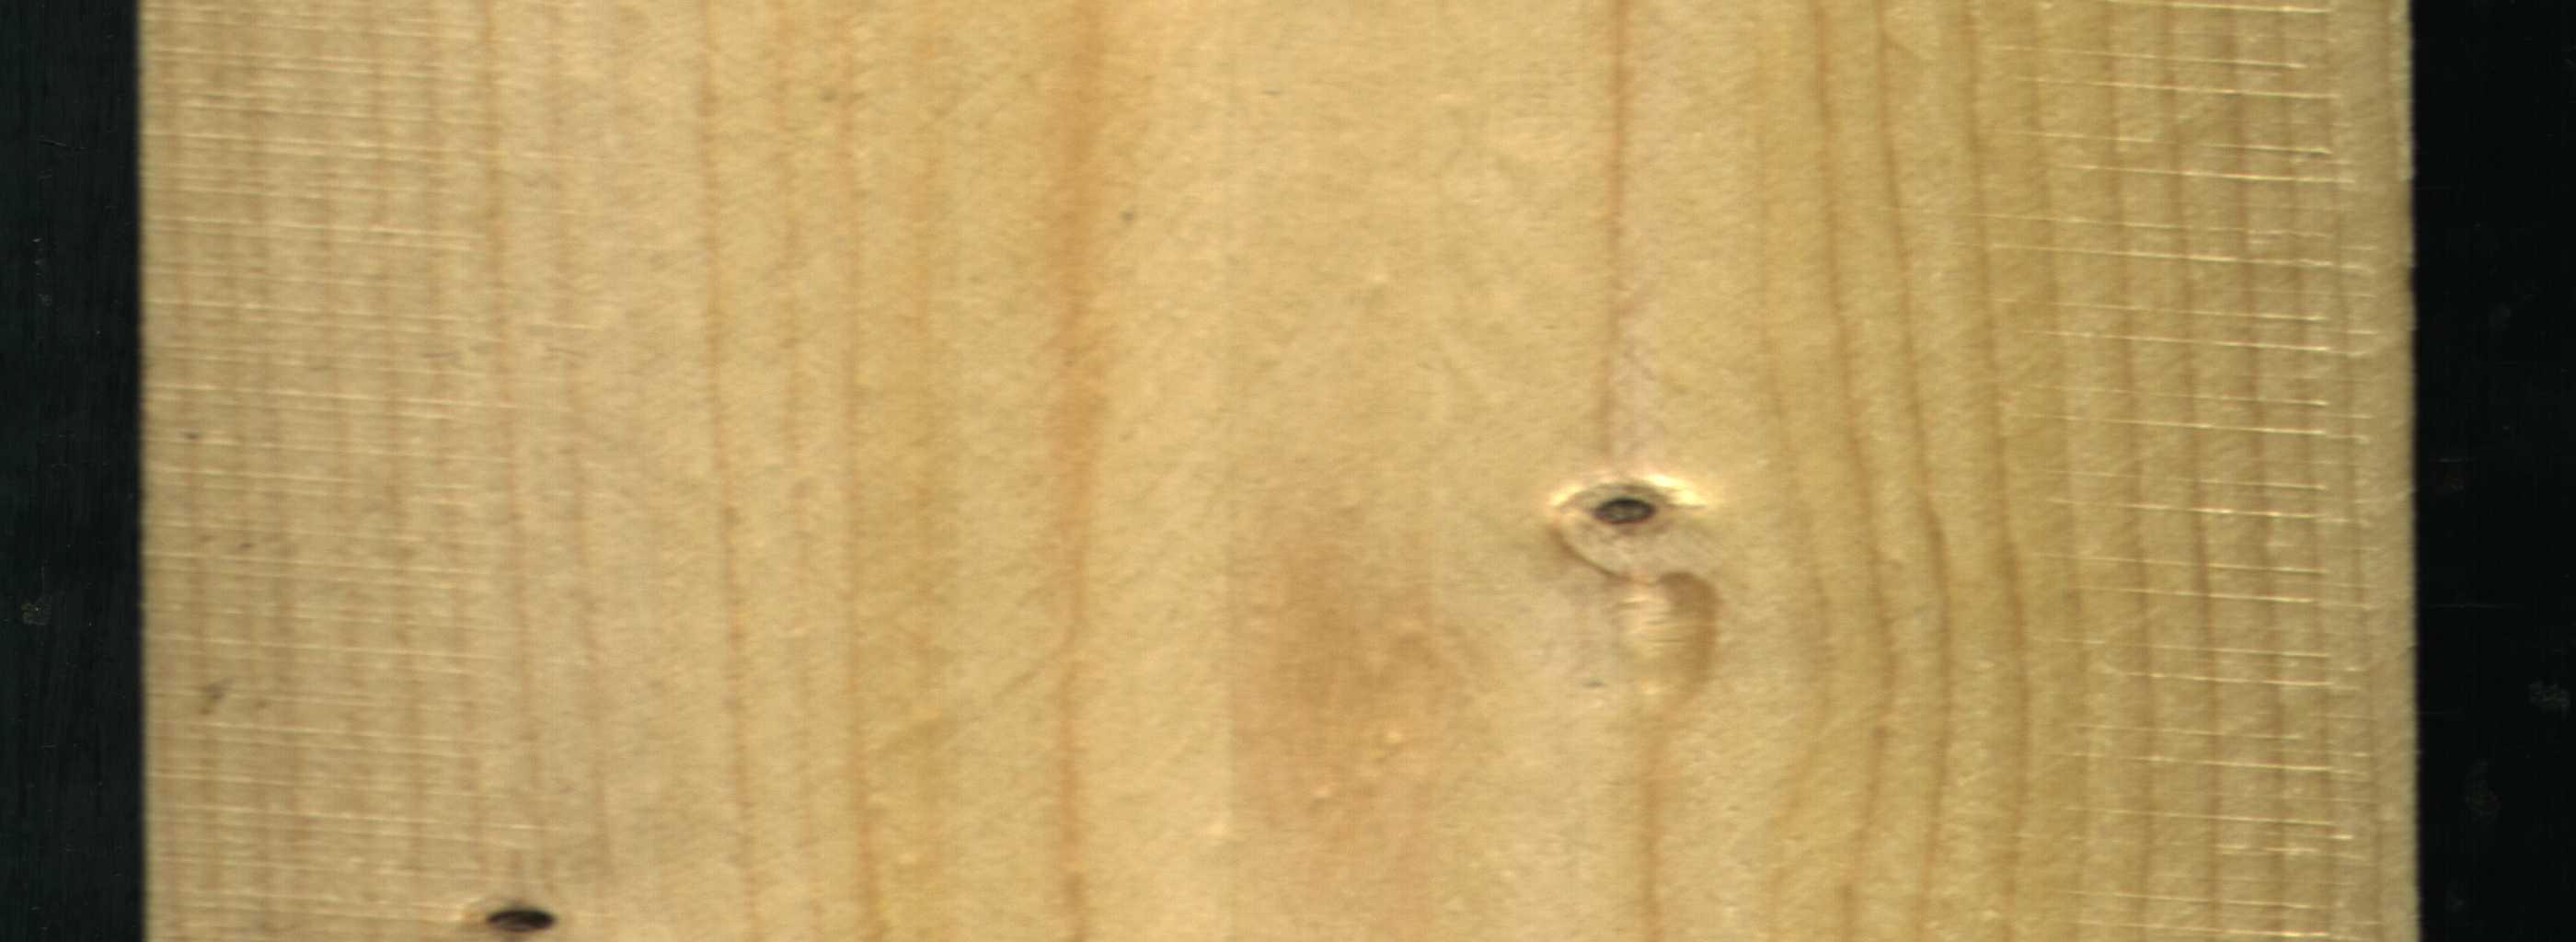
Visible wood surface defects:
Dead_Knot
Dead_Knot